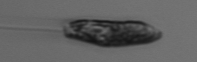
Label: Euglena